Question: I would like to create something like this:

I would like to place an UITextField with an UIButton into one grey frame, and I would like the button's border to be contained by this grey frame.
Please somebody show me some sample code for this!
Thx!
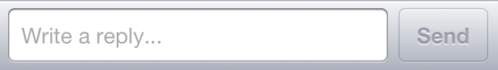
Answer: Use a 'UIImageView' of required rect. Set the background image to the gradient gray colour image.
'''
UIImageView*myImageView=[[UIImageView alloc] initWithFrame:yourFrame];
[myImageView setImage:[UIImage imageNamed:@"grayBackground.png"];
[self.view addSubview:myImageView];
'''
Use a round rect. 'UITextField' make it a subview of the image view. Use a place holder as "Write a reply..." make it a subview to your imageview.
'''
UITextField*myField=[[UITextField alloc] initWithFrame:yourRect];
[myField setBorderStyle:UITextBorderStyleRoundedRect];
[myField setPlaceholder:@"Write a reply..."];
[myImageView addSubview:myField];
'''
Use a 'UIButton' with type 'Custom' and the send image as its background image, make it a subview to your imageview.
'''
UIButton*myButton=[UIButton buttonWithType:UIButtonTypeCustom];
[myButton setFrame:yourRect]
[myButton setBackgroundImage:[UIImage imageNamed:@"sendImage.png"] forState:UIControlStateNormal];
[myImageView addSubView:myButton];
'''